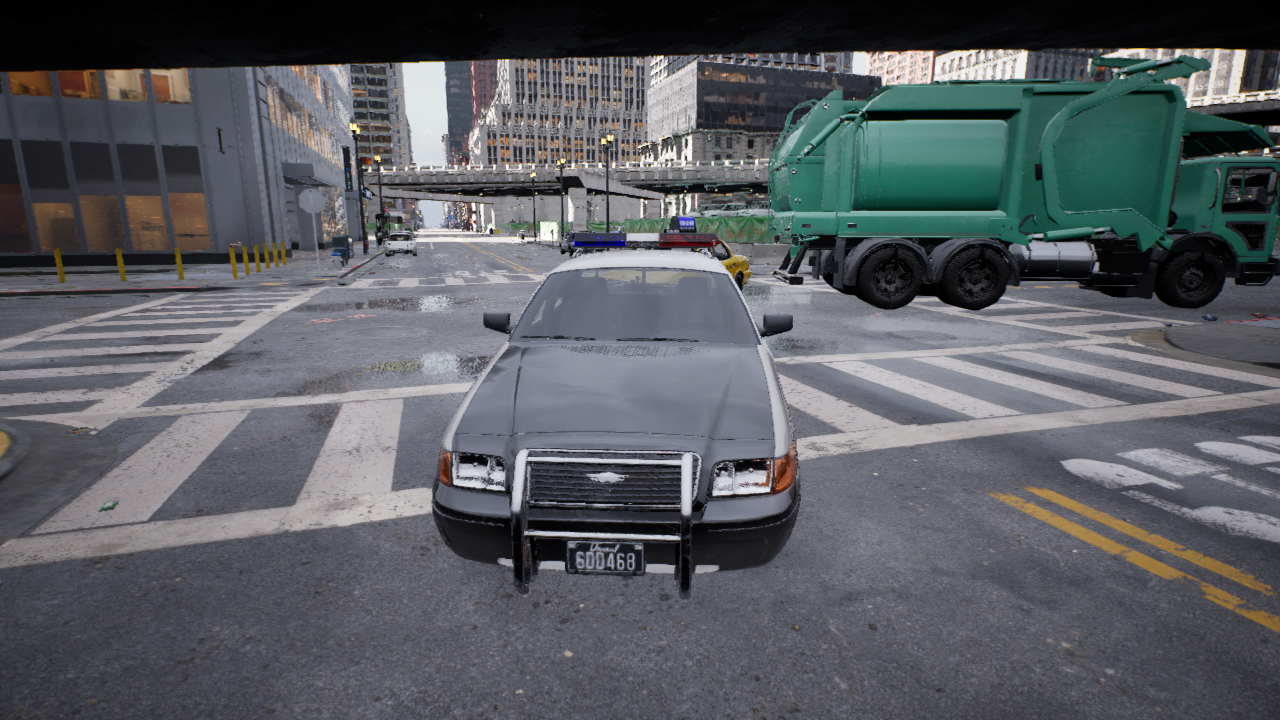
Venue: intersection
Lighting: clear day
Vehicle rig: sedan